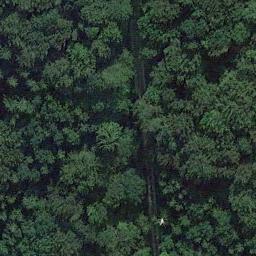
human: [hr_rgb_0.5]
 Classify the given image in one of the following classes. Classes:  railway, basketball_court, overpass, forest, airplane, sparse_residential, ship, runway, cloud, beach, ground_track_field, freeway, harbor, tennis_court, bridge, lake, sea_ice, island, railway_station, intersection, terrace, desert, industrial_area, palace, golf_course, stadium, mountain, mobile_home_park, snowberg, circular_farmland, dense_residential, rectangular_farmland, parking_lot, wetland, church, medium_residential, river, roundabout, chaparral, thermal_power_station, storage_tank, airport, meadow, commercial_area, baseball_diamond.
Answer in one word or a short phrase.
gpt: forest